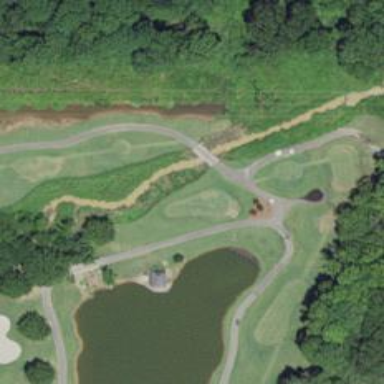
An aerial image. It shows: Pathway for golfing.